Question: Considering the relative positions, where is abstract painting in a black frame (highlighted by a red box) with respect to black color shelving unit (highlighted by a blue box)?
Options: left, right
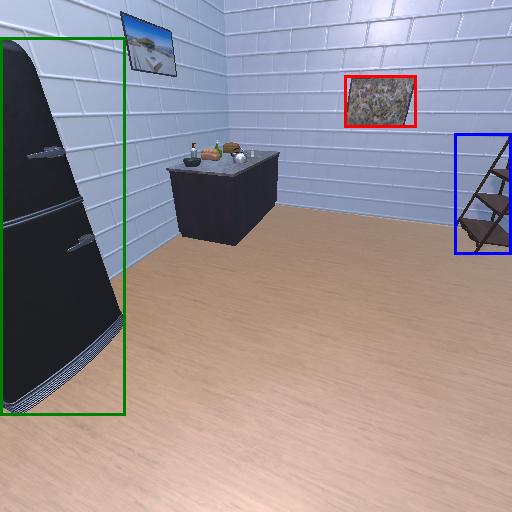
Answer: left